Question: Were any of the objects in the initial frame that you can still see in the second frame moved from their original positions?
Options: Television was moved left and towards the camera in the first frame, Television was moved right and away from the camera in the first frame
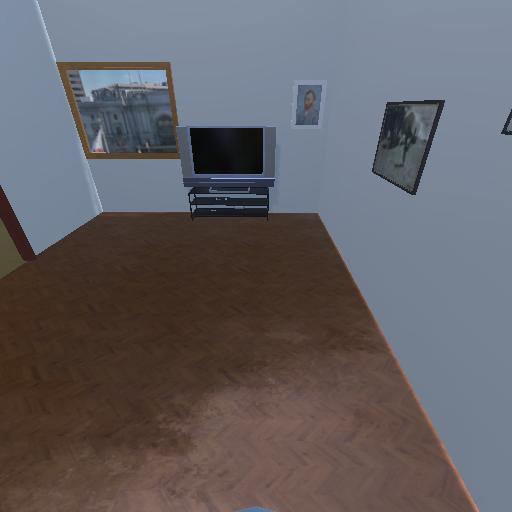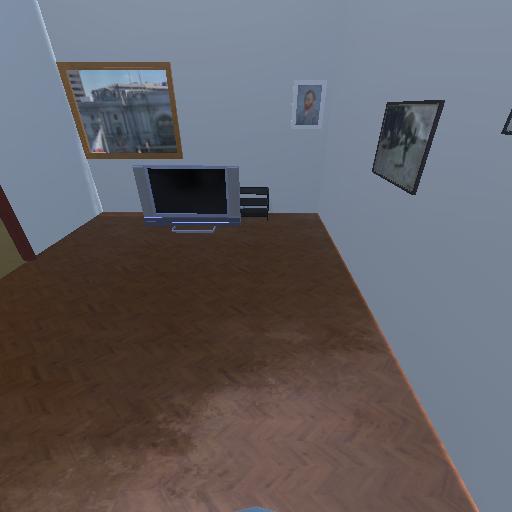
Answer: Television was moved left and towards the camera in the first frame